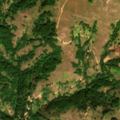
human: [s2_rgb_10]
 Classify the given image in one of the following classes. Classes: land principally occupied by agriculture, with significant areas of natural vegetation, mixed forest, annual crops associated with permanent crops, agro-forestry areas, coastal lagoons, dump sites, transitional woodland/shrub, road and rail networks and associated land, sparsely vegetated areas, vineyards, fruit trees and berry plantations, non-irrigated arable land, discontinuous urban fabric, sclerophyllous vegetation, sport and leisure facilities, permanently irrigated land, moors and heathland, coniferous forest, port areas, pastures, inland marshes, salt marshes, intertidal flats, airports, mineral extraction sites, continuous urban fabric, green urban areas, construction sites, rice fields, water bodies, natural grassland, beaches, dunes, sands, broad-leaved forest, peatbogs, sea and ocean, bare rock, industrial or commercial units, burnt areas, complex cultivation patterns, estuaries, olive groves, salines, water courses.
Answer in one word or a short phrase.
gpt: land principally occupied by agriculture, with significant areas of natural vegetation, broad-leaved forest, natural grassland, transitional woodland/shrub